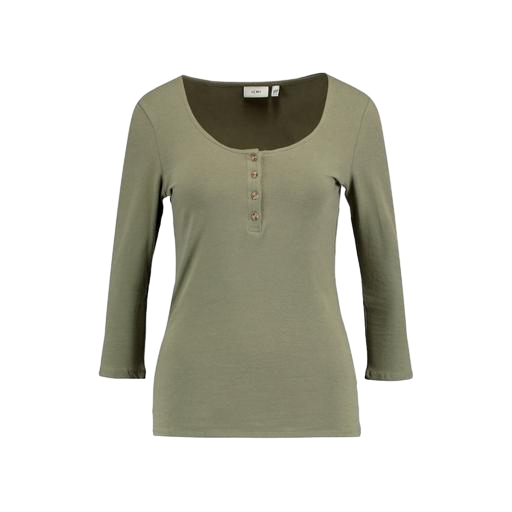
green three-quarter-sleeve top only macy, green scoop neck t-shirt, beige t-shirt green, white background